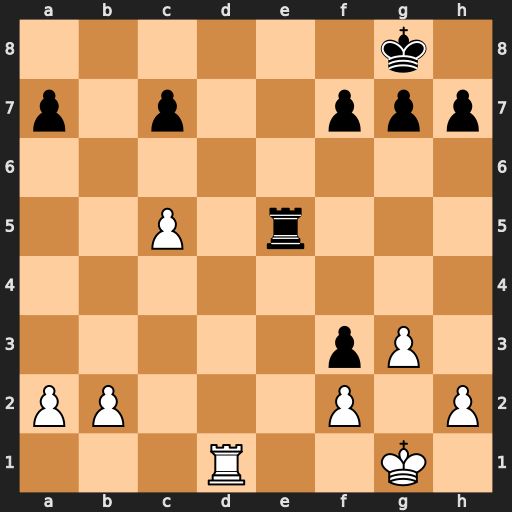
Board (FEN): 6k1/p1p2ppp/8/2P1r3/8/5pP1/PP3P1P/3R2K1
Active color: w
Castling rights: -
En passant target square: -
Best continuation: Rd8+ Re8 Rxe8#